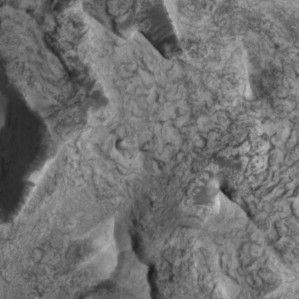
Label: non_frost